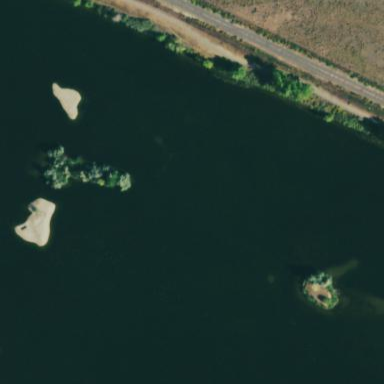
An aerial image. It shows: Lake with natural water.